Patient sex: M
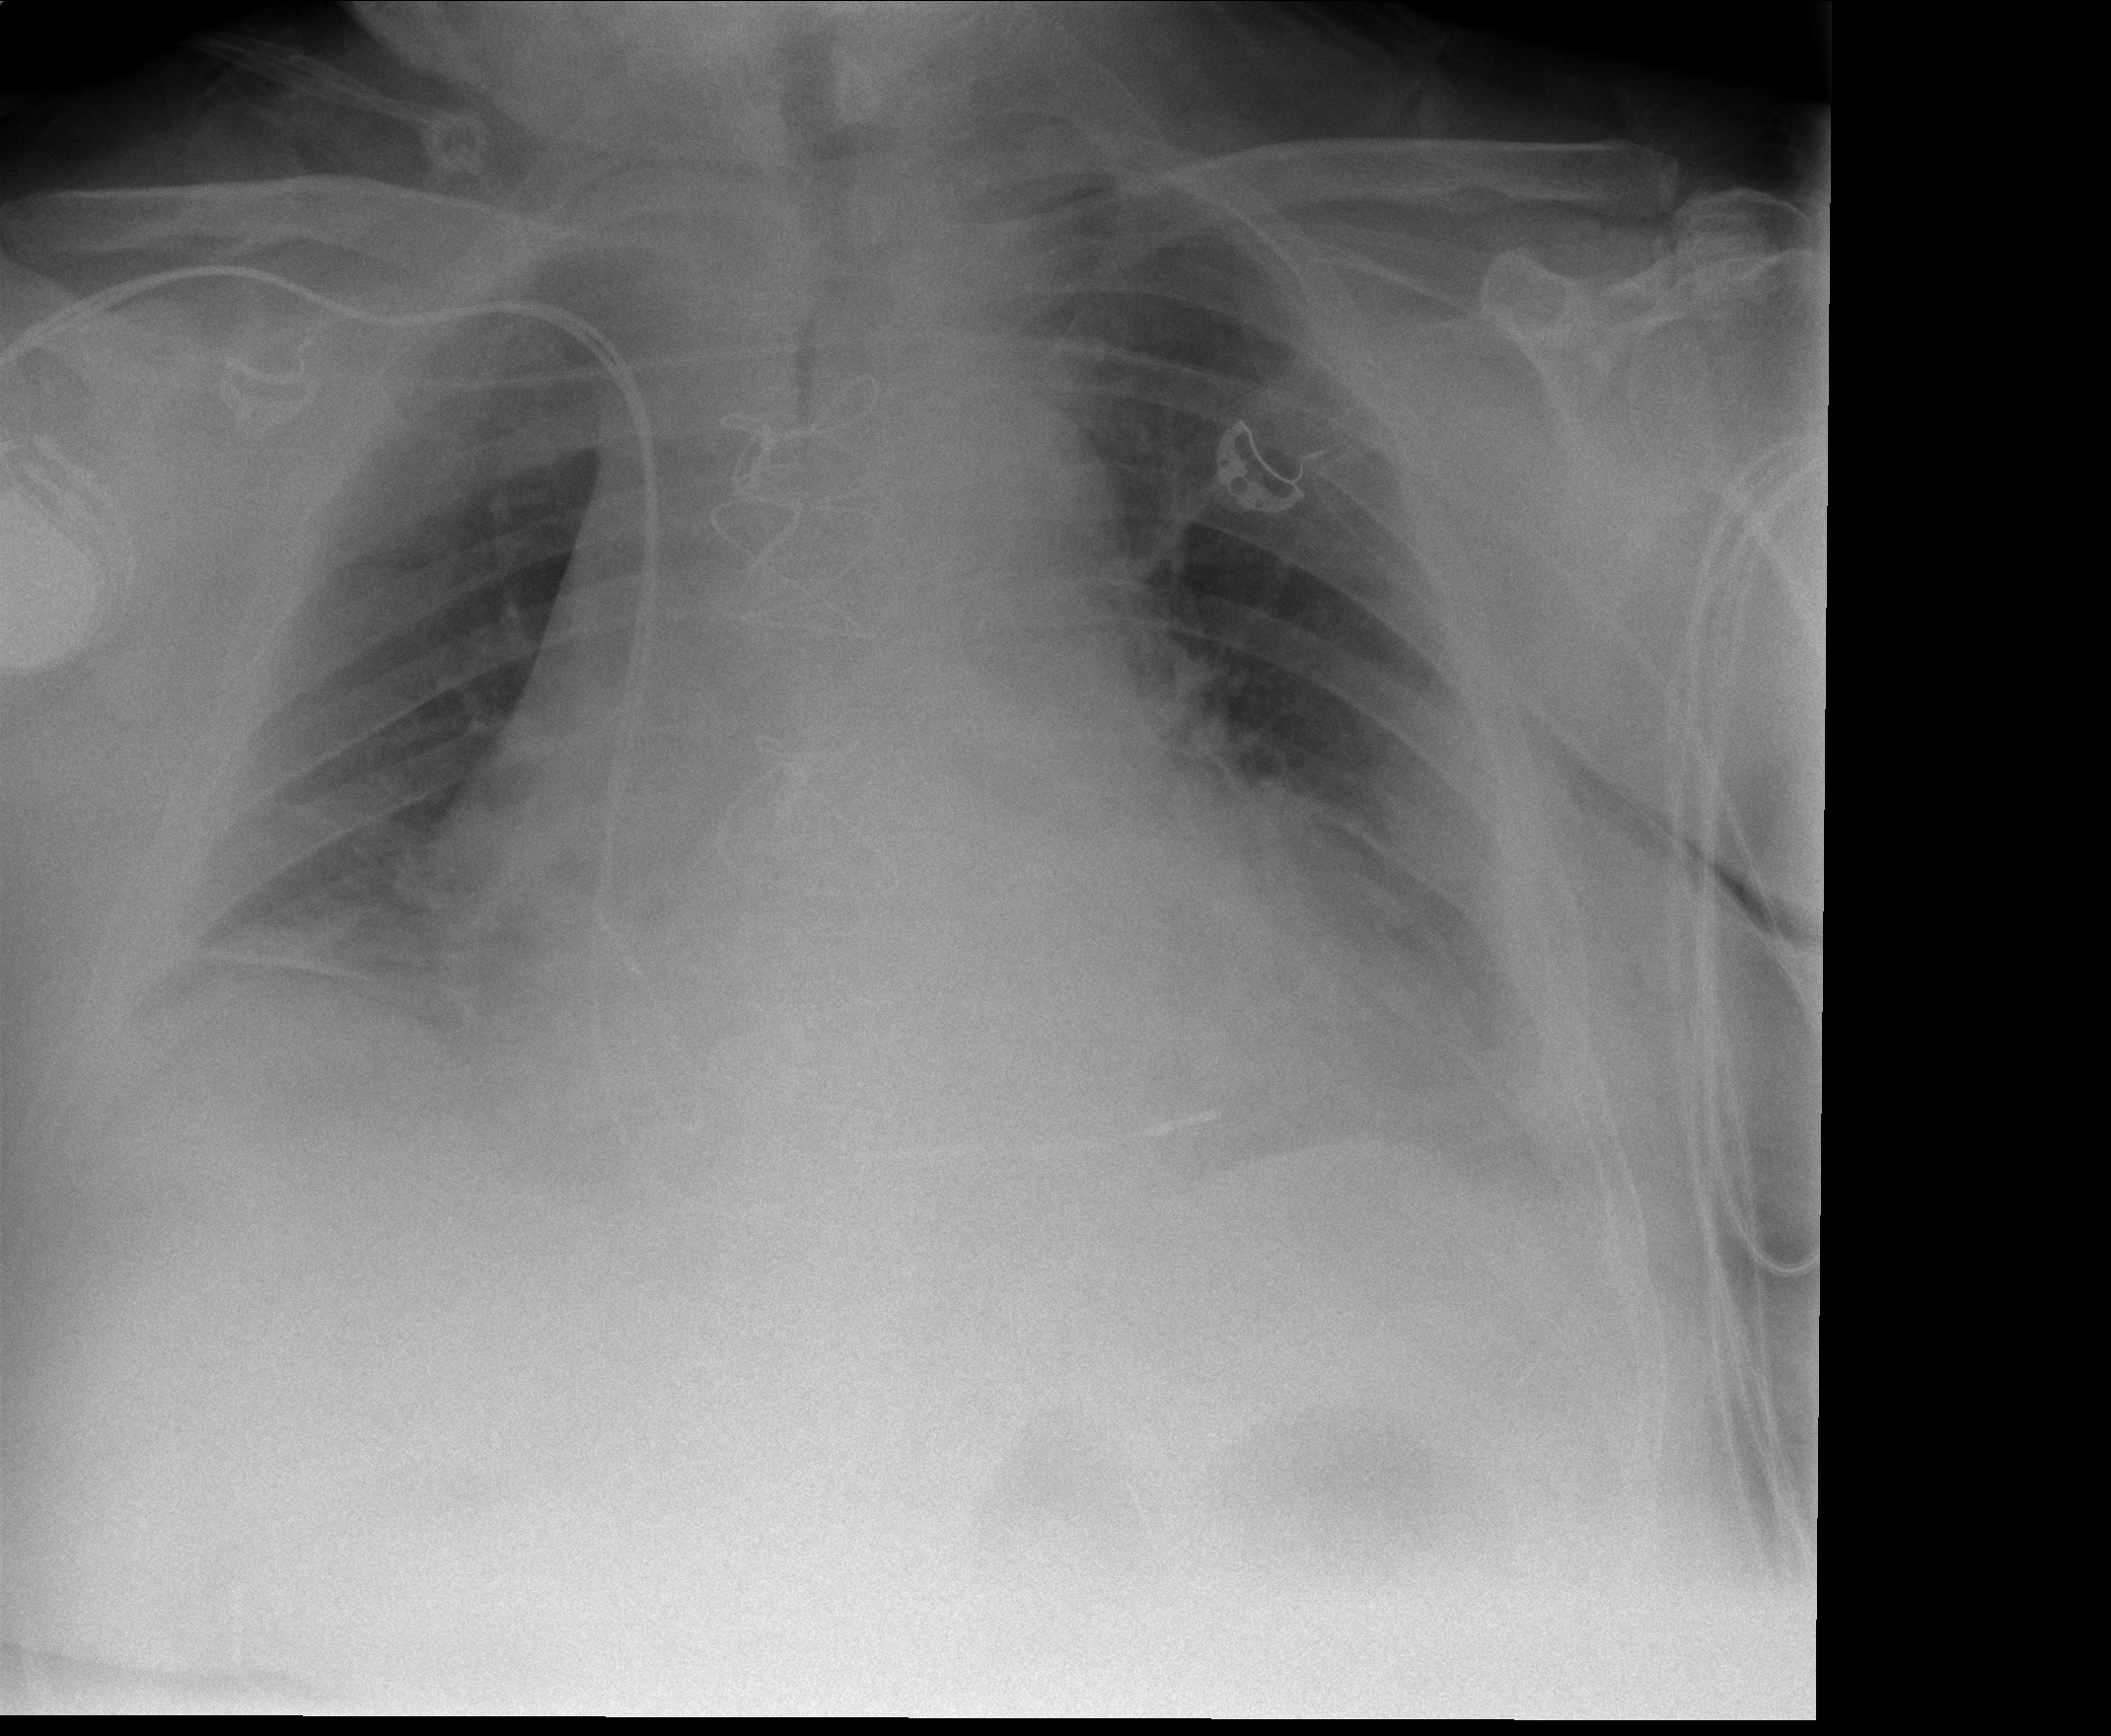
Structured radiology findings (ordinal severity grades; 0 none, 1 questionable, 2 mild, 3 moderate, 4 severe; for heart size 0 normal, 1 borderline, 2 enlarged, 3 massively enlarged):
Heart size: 2
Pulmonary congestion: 2
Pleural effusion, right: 2
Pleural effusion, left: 2
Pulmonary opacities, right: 0
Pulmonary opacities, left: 0
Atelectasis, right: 2
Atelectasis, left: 2